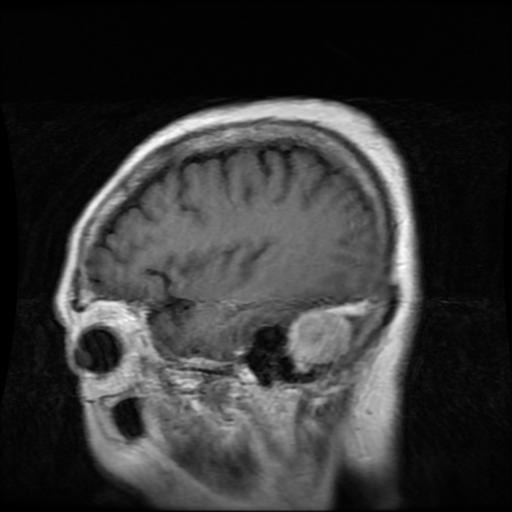
Label: meningioma